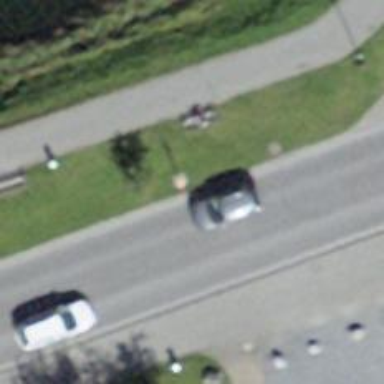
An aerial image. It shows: Bench.